Field crop: maize
Growth stage: 2
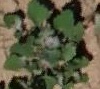
Species: chenopodium